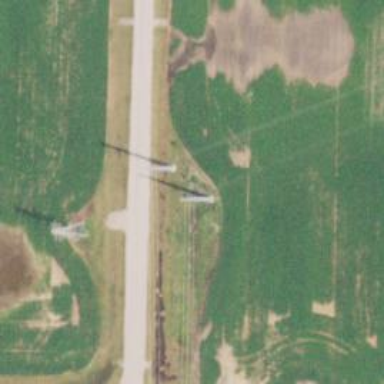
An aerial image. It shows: Power tower.